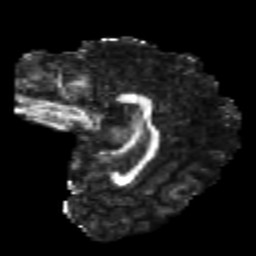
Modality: FA
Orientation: sagittal
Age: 19
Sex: female
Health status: healthy
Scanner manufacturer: philips
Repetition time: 7.476 s
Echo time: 0.08753 s